Interaction volume radius: 5 \u00c5
Interaction volume height: 40 \u00c5
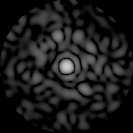
Disorder parameter: 0.8386